Interaction volume radius: 5 \u00c5
Interaction volume height: 10 \u00c5
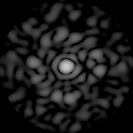
Disorder parameter: 0.8887